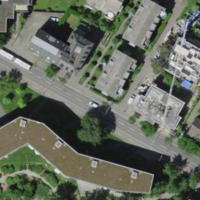
EUNIS habitat code: 55
Species observed at this site:
Knautia arvensis